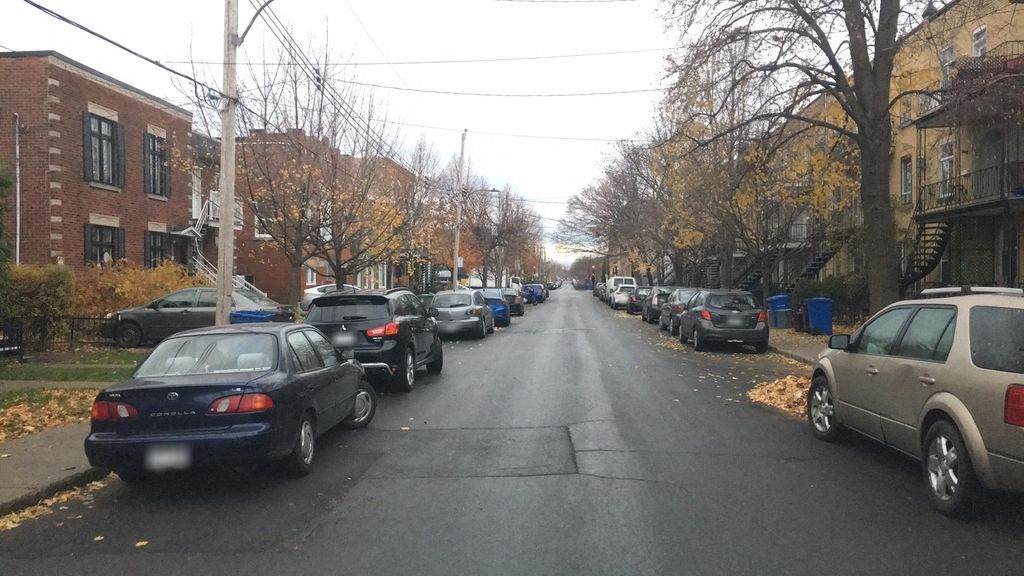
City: montreal